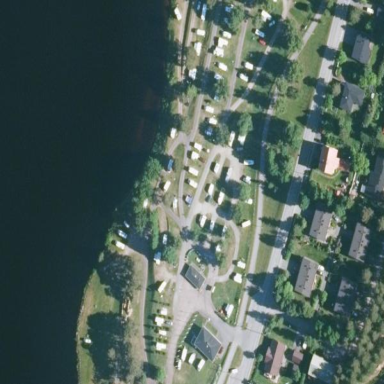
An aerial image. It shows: Caravan site with tents and caravans available. The site also has sanitary dump station.